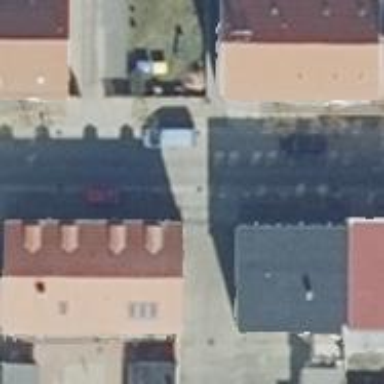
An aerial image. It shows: Residential road with parallel parking on the right side.